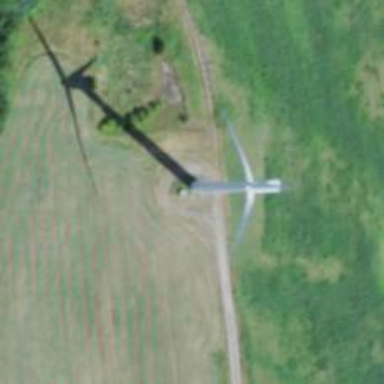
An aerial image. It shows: Wind generator powered by wind. The generator type is horizontal axis and it uses wind turbines.